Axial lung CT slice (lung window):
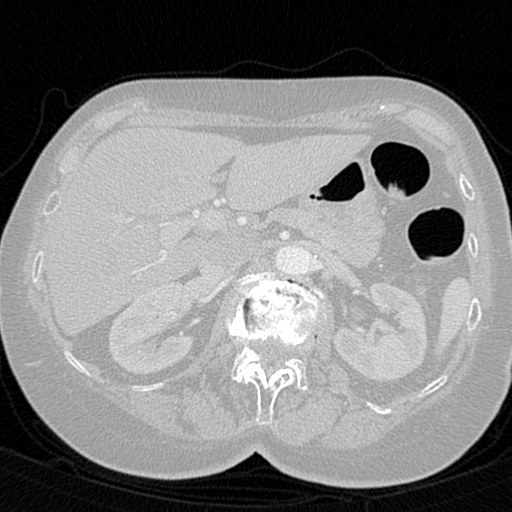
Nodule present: no